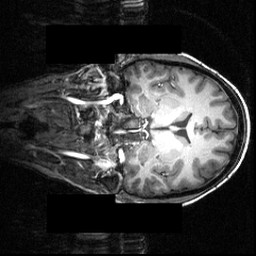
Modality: T1w
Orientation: coronal
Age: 20
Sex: female
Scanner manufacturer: siemens
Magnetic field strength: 3.951 T
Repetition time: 1.5 s
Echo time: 0.00335 s